Question: How have I to get all the transaction payment items of a specific order in Magento?
I can get the last Transaction Id only:
'''
$transId = $order->getPayment()->getLastTransId();
'''
is there a way to get all the order transaction?

thanks
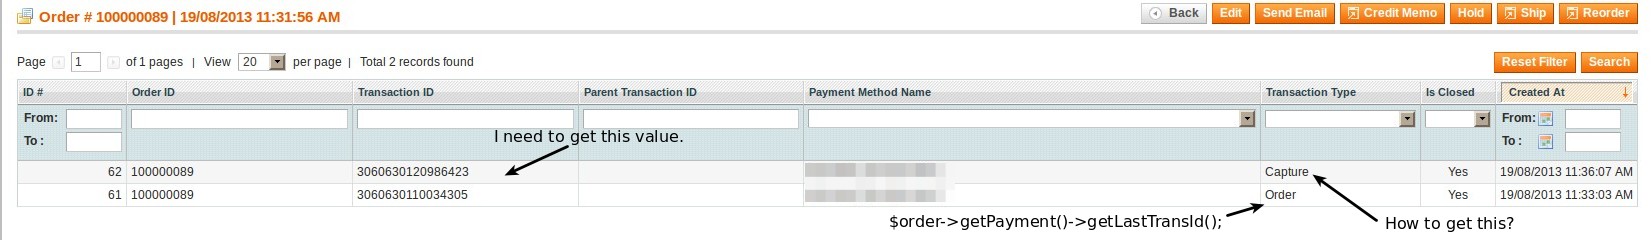
Answer: Finally I have solved the problem!
I have solved in this way!
'''
$transaction = Mage::getModel('sales/order_payment_transaction')->getCollection()
->addAttributeToFilter('order_id', array('eq' => $payment->getOrder()->getEntityId()))
->addAttributeToFilter('txn_type', array('eq' => 'capture'));
'''
this is the result:
'''
array(2) {
["totalRecords"] => int(1)
["items"] => array(1) {
[0] => array(10) {
["transaction_id"] => string(2) "62"
["parent_id"] => NULL
["order_id"] => string(2) "89"
["payment_id"] => string(2) "89"
["txn_id"] => string(16) "3060630120986423"
["parent_txn_id"] => NULL
["txn_type"] => string(7) "capture"
["is_closed"] => string(1) "1"
["additional_information"] => array(0) {
}
["created_at"] => string(19) "2013-08-19 09:36:07"
}
}
}
'''
Thanks Guys!